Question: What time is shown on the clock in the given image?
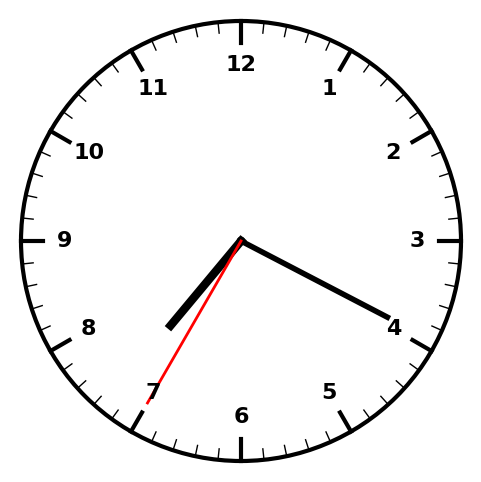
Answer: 07:19:35